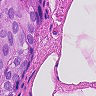
Metastatic tissue present: yes